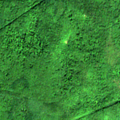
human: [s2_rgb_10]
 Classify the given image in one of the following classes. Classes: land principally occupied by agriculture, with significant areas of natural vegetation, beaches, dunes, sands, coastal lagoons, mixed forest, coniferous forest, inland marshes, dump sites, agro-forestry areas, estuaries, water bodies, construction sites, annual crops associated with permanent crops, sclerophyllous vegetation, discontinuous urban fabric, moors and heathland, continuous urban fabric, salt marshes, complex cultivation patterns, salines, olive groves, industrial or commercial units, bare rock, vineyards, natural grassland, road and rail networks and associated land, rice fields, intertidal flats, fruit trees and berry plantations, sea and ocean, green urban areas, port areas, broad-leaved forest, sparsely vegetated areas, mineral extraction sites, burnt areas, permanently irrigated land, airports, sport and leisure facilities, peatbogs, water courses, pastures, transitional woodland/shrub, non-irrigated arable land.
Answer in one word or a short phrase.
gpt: broad-leaved forest, coniferous forest, mixed forest